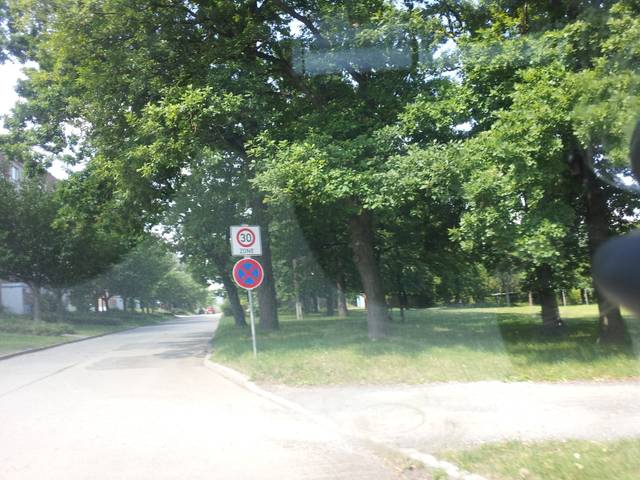
Region: Germany
Coordinates: 51.759, 11.14